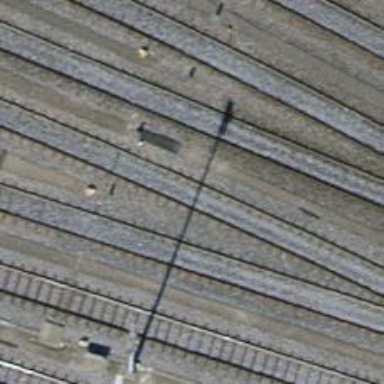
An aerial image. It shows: Railway yard with one track in service.